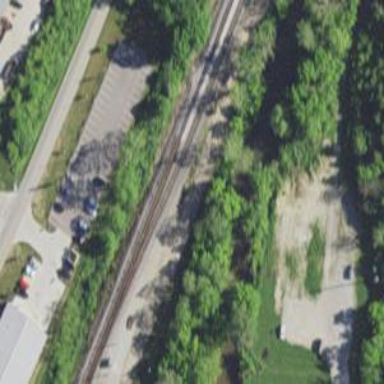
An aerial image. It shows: Railway track.